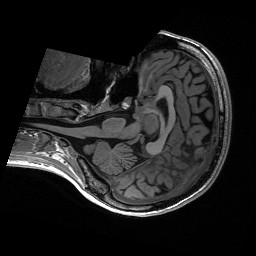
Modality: T1w
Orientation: axial
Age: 32
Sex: female